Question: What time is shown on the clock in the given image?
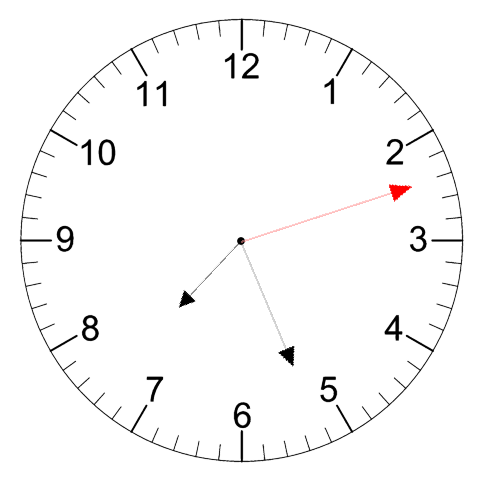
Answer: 07:26:12